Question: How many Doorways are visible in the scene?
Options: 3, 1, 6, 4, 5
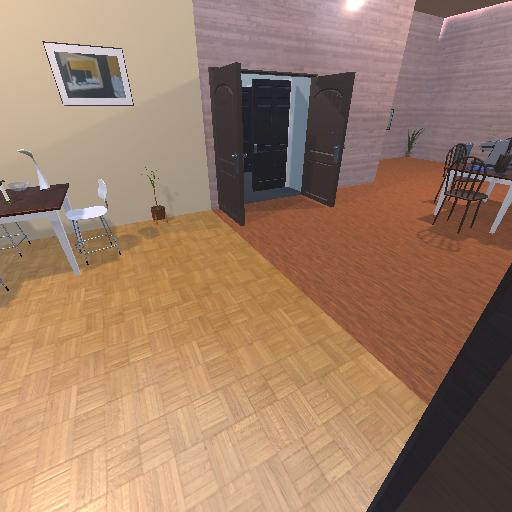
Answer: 3